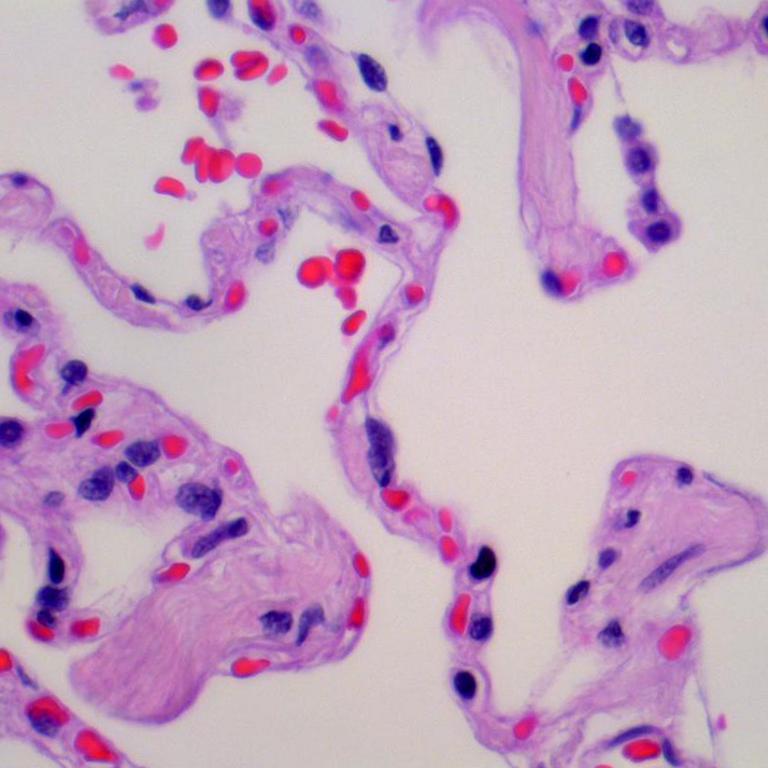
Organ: lung
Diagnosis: benign